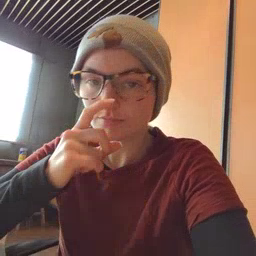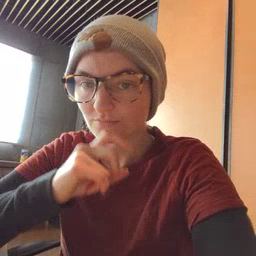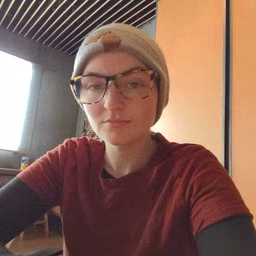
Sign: doll